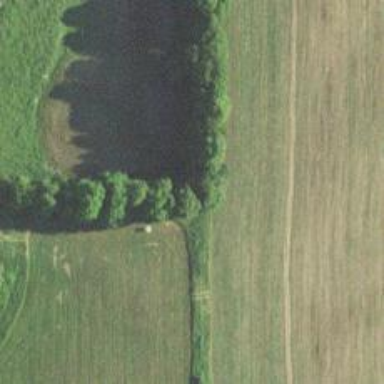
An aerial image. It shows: Agricultural area marked by row of trees.